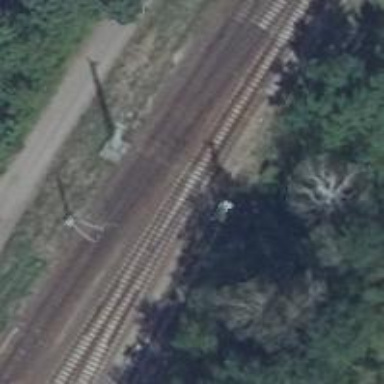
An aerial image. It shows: Railway switch.